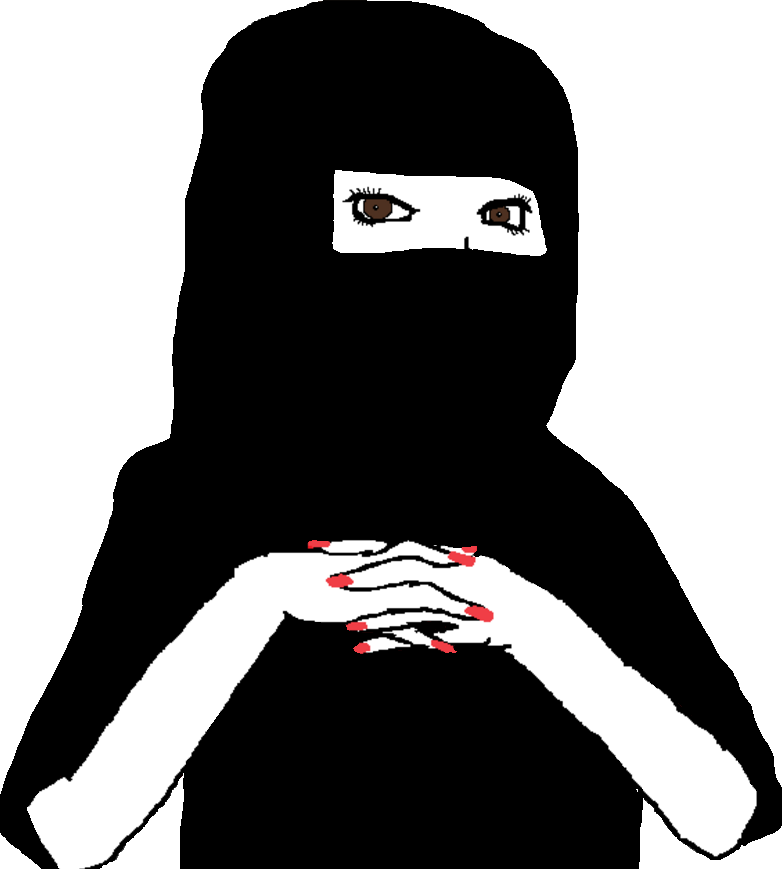
Label: 5_Abusive_Wife